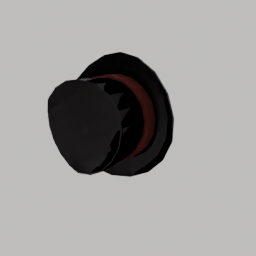
Label: people